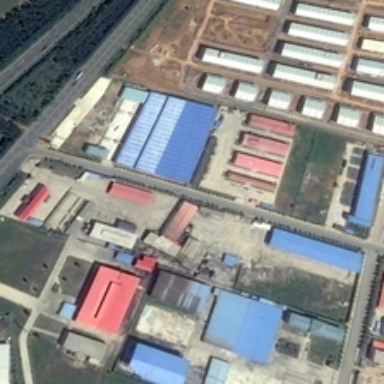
Many buildings in an industrial area are near a road with many green trees .